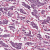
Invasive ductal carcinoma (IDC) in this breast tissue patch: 1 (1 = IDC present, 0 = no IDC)